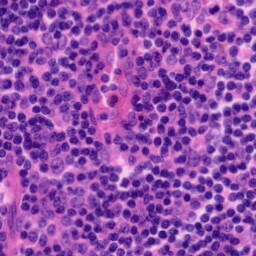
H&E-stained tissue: Tonsil